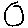
Label: circle